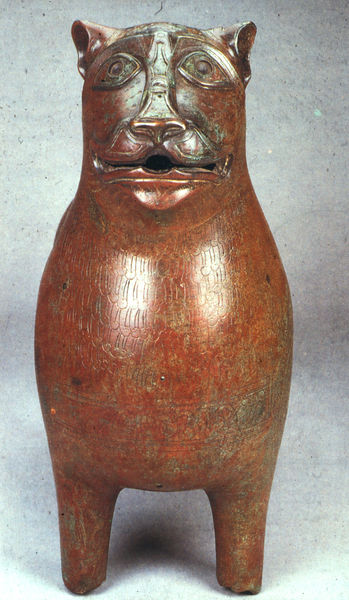
Titel: Löwe (?) aus Süditalien oder Spanien(?) (Islam)
Standort: New York
Institution: The Metropolitan Museum of Art
Schlagwörter: gott, kopf, schatten, wasser, weiß, braun, frankreich, hintergrund, holz, licht, marmor, mund, nase, ohr, orange, schwarz, tisch, blick, hund, rot, tier, muster, ornament, alt, feier, schnurrbart, augen, gesicht, stehen, stein, erde, spiegelung, flach, figur, frontal, kinn, ohren, oval, rund, kanne, keramik, krug, skulptur, statue, ton, vase, beine, deutschland, relief, bein, füße, ansicht, italien, backen, linien, feathers, red, gray, nose, schnurbart, yellow, detail, bouche, brun, glanz, grimmig, pupillen, yeux, lciht, glänzend, brown, pot, wooden, bauch, bronze, glatt, granit, plastik, poliert, betrachter, foto, fotografie, photographie, beinchen, katze, gefäß, offen, antike, porzellan, orient, erdfarben, oberfläche, asien, geriffelt, loch, kupfer, konturen, stilisiert, dämon, gravur, kurz, vereinfacht, photo, chinesisch, öffnung, feather, oberschicht, wood, schnauze, silver, farbfoto, antik, gefährlich, maul, nüstern, rotbraun, wesen, mittelalter, rouge, rötlich, vorderansicht, eyes, feet, male, metal, löwe, schnautze, porzelan, chin, mouth, dog, rundung, glasiert, glasur, islam, persien, türkei, aufnahme, wasserspeier, smile, sculpture, wertvoll, kerben, bauchig, ägypten, bronzefigur, rumpf, sizilien, hohl, schlitz, ancient, cat, chat, archäologie, plat, tiger, ears, shiny, terrakotta, kult, engraving, muttertier, gießen, löwin, panther, animal, legs, ceramic, vessel, schütten, mal, chest, snout, stylized, kultobjekt, kultur, eingraviert, ausguß, irak, mesopotamien, öffnunf, inka, maya, pottery, archaisch, ceramique, anglotzen, apotropaisch, bauhcig, dämonisch, einkerbungen, grannit, grünstich, harriter, kermik, mamelukkisch, maskenhaft, minoisch, mundöffnung, nilpferd, sonnengöttin, syrien, terakota, terrakota, tonfigur, round, open, jug, body, beast, container, painted, shape, hollow, idol, copper, engraved, fat, glazed, 1400, mayan, jar, hände waschen, worn, clay, carved, hole, object, prehistoric, oreilles, aztec, nostrils, figurine, inscribed, polished, bec, open mouth, markings, sculputre, engravings, spout, organe, etched, cuivre, pointues, auqamanile, rotbrand, broc, marked, fetsch, incised, incan, les yeux, historische skultpur